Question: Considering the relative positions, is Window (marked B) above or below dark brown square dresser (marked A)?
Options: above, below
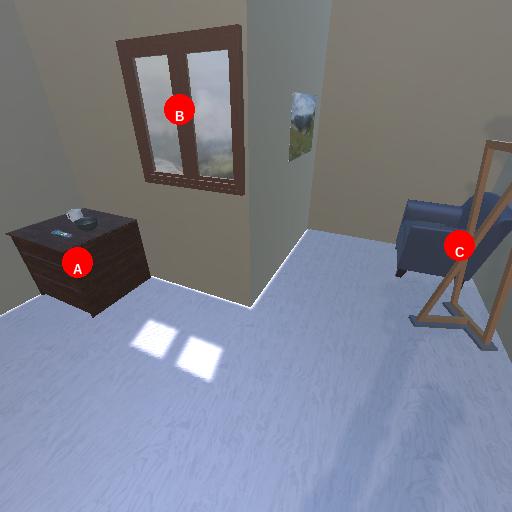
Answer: above